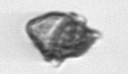
Label: Kryptoperidinium_triquetrum